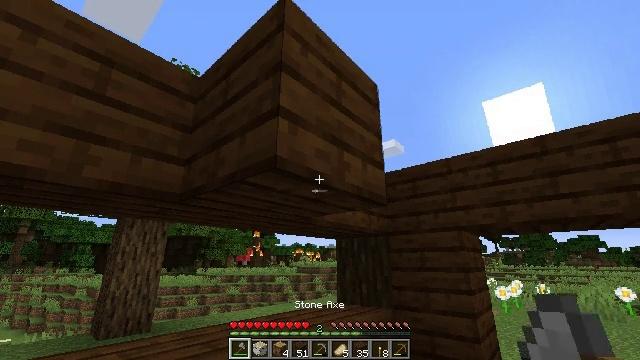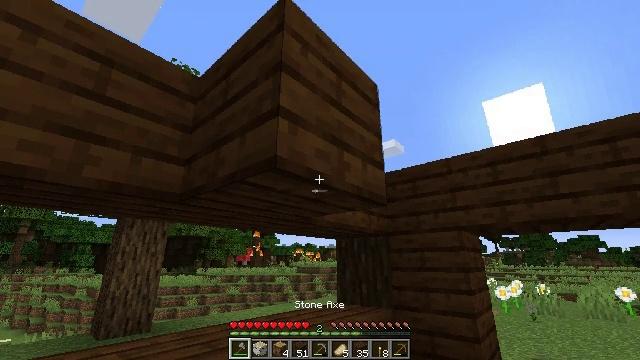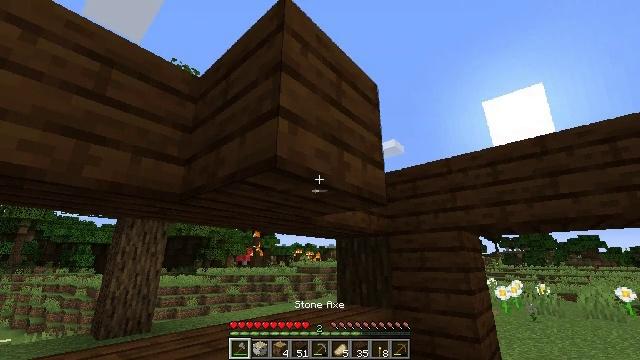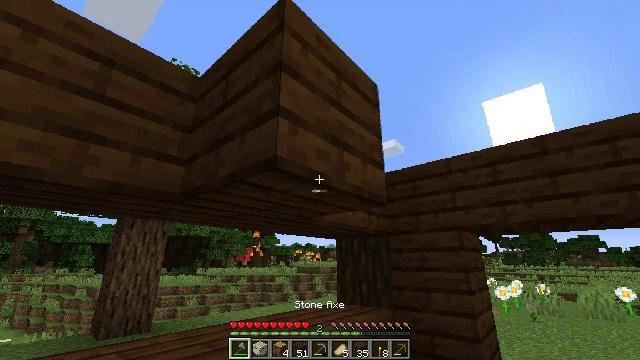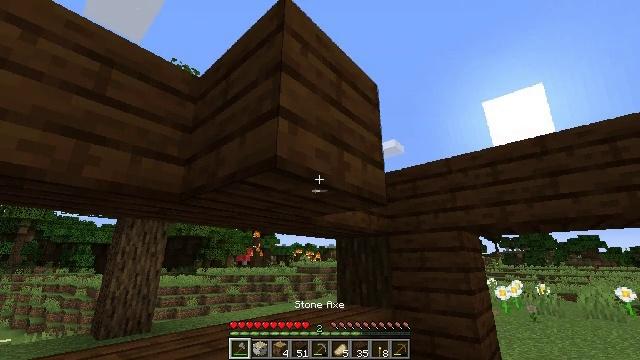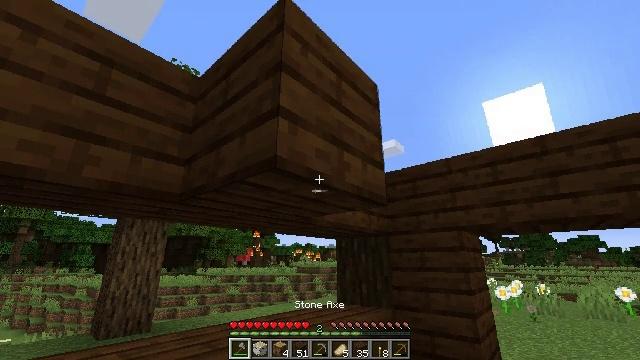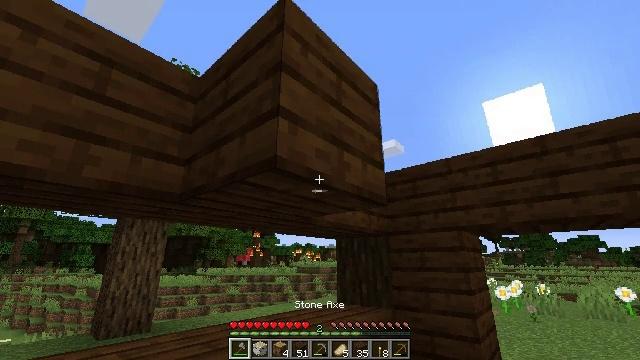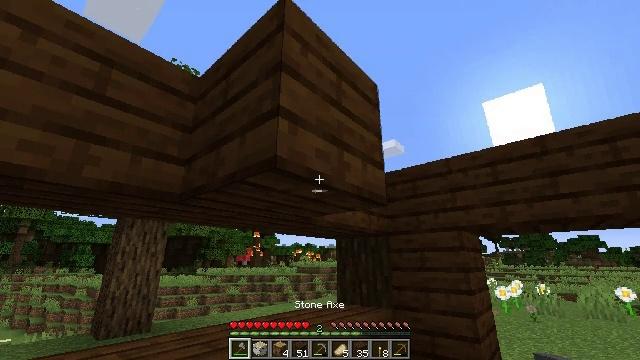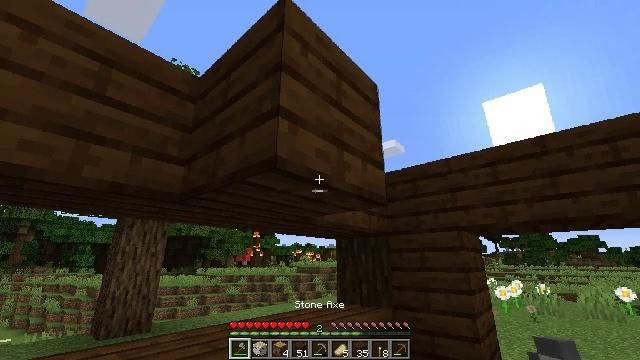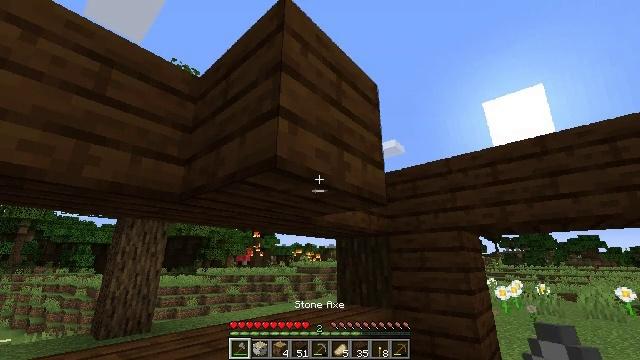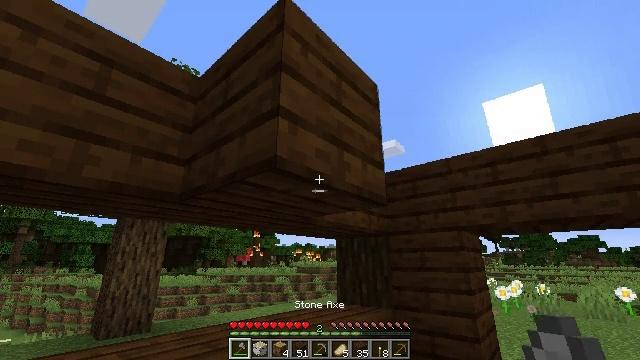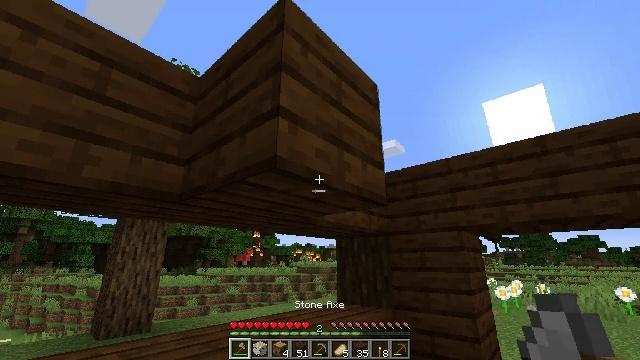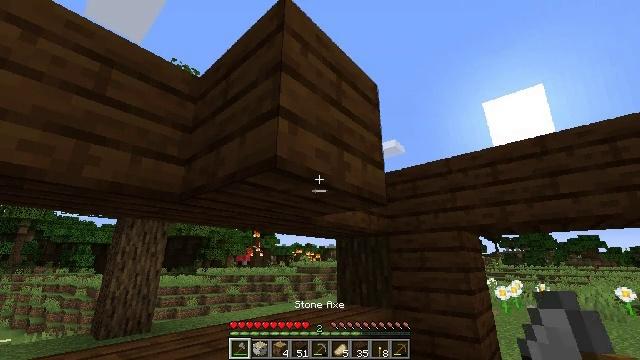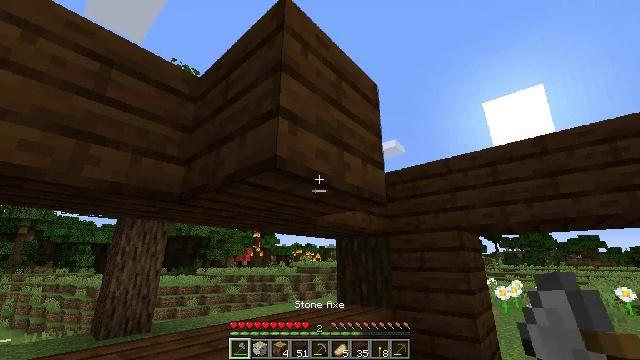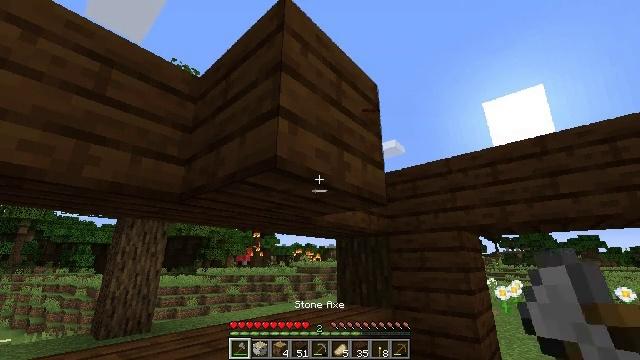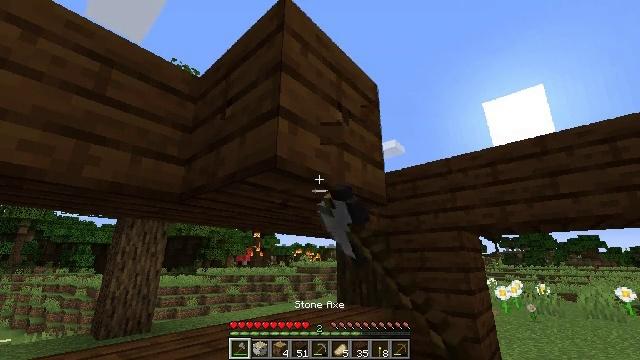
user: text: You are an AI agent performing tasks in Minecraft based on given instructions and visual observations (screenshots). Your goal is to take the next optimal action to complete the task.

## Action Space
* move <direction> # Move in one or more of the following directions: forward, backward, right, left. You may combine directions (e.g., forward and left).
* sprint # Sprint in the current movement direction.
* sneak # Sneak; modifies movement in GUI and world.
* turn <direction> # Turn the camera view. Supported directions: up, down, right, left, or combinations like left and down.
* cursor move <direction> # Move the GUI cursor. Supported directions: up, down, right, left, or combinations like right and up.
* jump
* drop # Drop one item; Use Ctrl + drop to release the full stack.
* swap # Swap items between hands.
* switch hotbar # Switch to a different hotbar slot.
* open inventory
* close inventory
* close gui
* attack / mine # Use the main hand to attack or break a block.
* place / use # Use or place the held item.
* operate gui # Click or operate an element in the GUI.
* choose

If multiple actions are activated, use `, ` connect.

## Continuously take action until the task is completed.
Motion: motion action
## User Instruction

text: Retrieve dark oak planks for building.
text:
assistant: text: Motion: no_op
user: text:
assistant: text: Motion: no_op
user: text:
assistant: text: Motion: no_op
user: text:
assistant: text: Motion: no_op
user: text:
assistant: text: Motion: no_op
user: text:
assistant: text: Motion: no_op
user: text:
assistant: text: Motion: no_op
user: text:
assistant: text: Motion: no_op
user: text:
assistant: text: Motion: no_op
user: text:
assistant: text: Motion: no_op
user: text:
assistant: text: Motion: no_op
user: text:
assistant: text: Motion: no_op
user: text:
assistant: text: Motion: no_op
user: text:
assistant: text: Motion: attack / mine
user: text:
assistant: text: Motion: attack / mine
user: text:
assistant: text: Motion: attack / mine
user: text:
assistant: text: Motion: attack / mine
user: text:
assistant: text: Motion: attack / mine
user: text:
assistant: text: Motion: attack / mine
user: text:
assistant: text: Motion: attack / mine
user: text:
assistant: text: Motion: attack / mine
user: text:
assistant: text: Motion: attack / mine
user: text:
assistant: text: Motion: attack / mine
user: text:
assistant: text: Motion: attack / mine
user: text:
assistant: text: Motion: attack / mine
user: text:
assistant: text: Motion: attack / mine
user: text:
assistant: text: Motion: attack / mine
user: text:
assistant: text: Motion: attack / mine
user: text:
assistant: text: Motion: attack / mine
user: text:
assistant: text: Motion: attack / mine